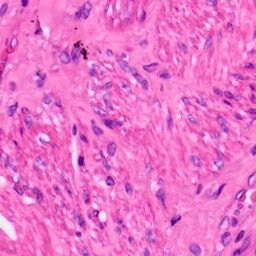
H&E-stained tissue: Lung